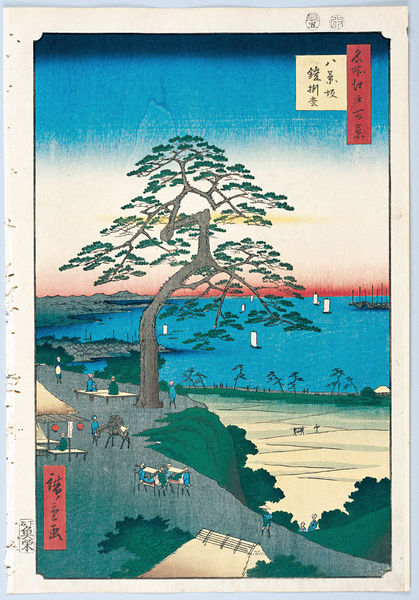
Titel: 100 berühmte Ansichten von Edo
Künstler: Utagawa Hiroshige
Schlagwörter: baum, blau, blätter, himmel, meer, wasser, weiß, grün, landschaft, menschen, see, ufer, bunt, laternen, dach, rot, tiere, dämmerung, ebene, feld, felder, horizont, häuser, kühe, sonnenaufgang, weite, büsche, sträucher, land, lampions, pflanzen, boote, esel, pferd, pferde, holzschnitt, japan, schiffe, schrift, segel, segelschiffe, strand, berge, hang, dächer, sonnenuntergang, figuren, hafen, böschung, japanisch, schriftzeichen, abendrot, asien, druck, text, asiatisch, stand, chinesisch, dschunken, china, bänder, hirte, legende, reis, oferd